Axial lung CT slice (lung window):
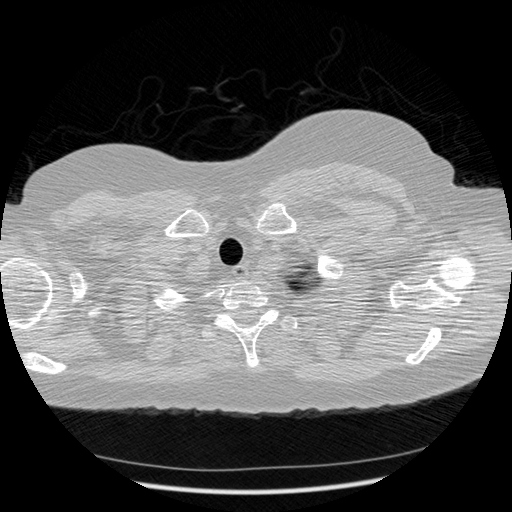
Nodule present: no